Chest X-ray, AP view. Patient: 31 years old, sex F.
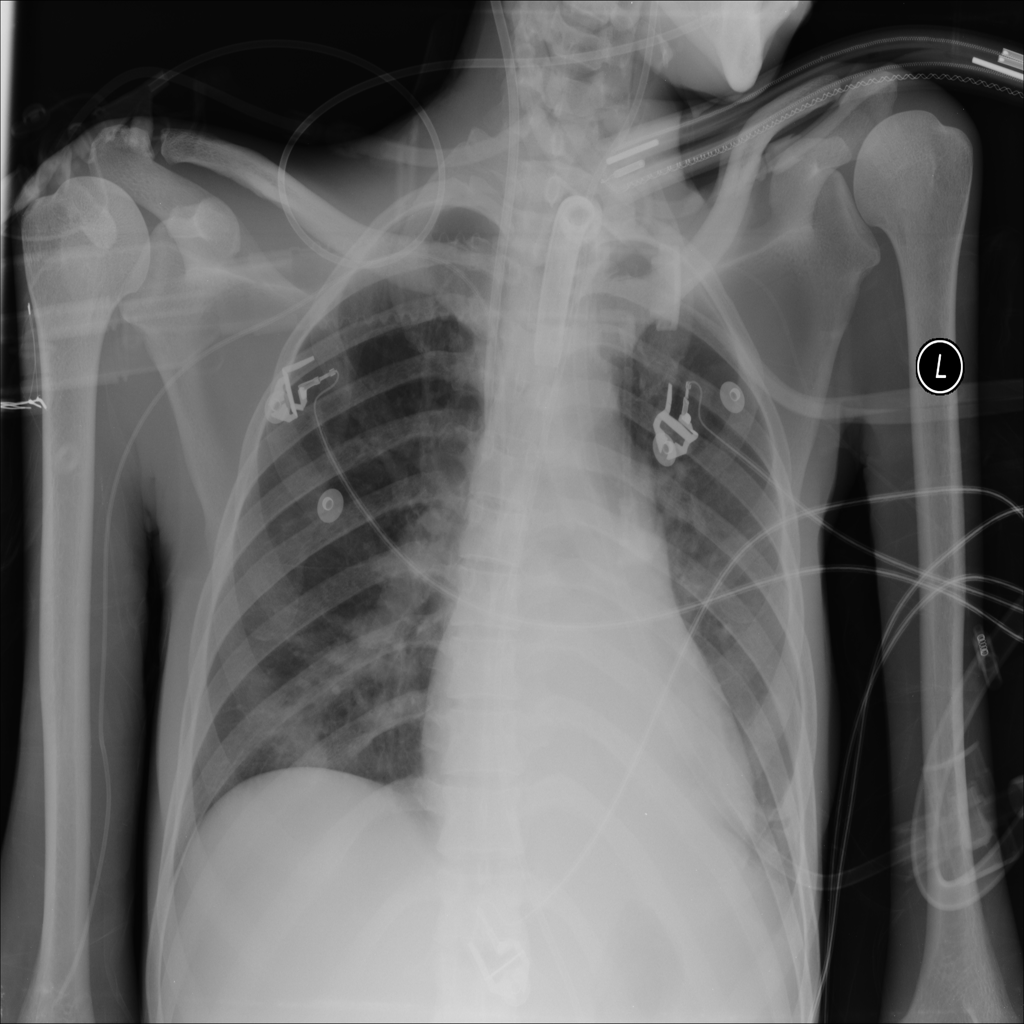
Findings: No Finding